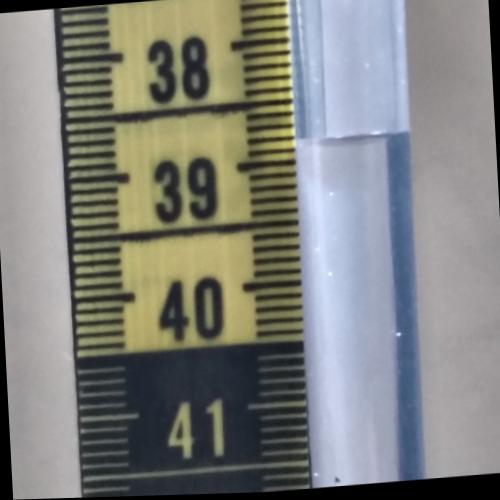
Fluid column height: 38.8 cm